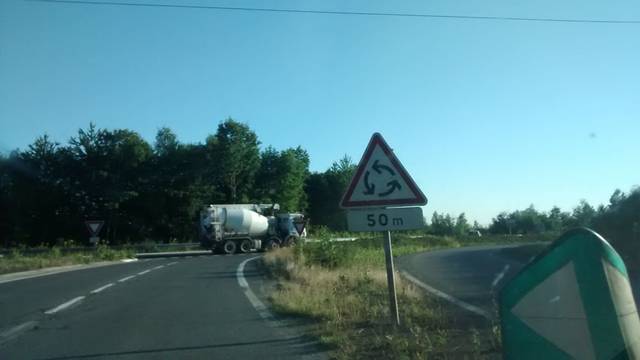
Region: France
Coordinates: 48.14, -1.627